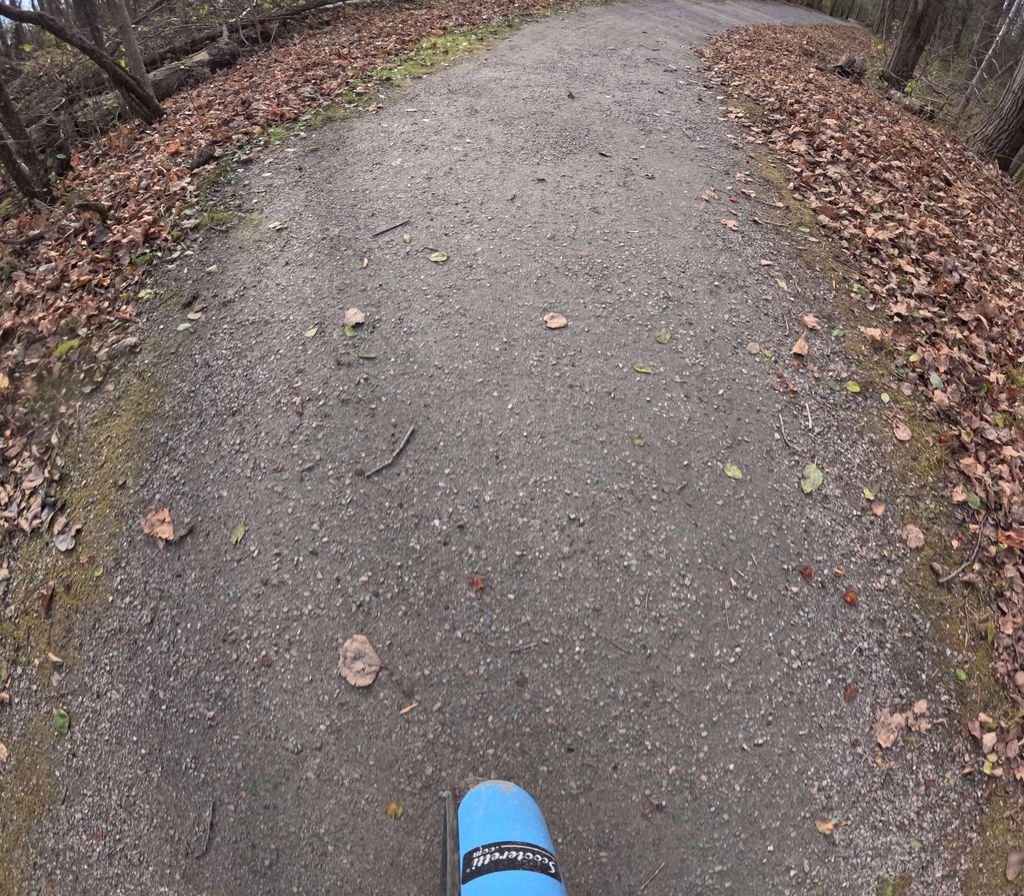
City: ottawa-gatineau